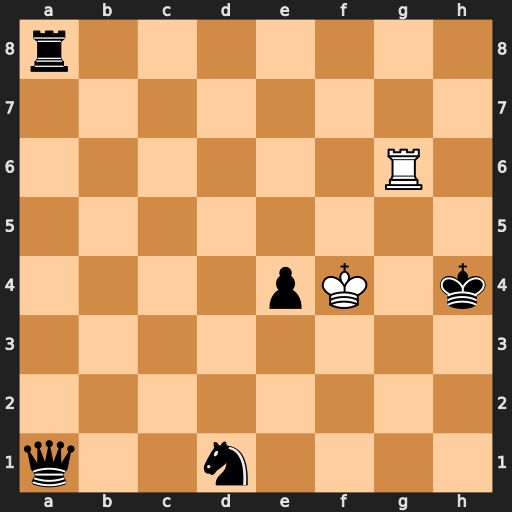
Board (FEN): r7/8/6R1/8/4pK1k/8/8/q2n4
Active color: w
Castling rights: -
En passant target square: -
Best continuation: Rh6#